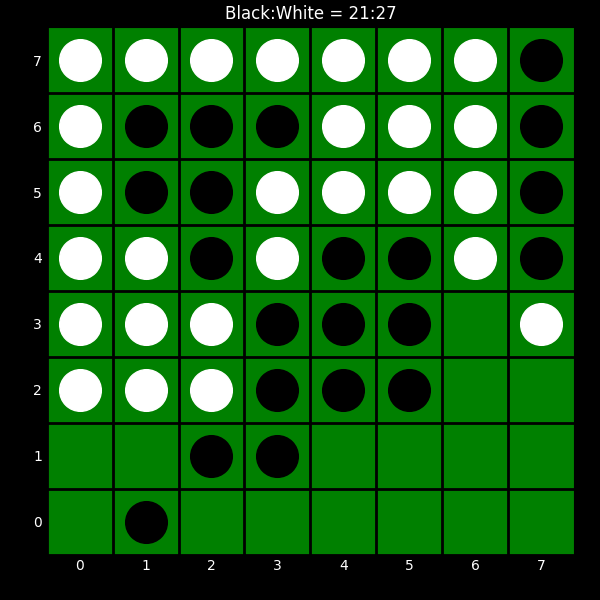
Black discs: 21
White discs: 27